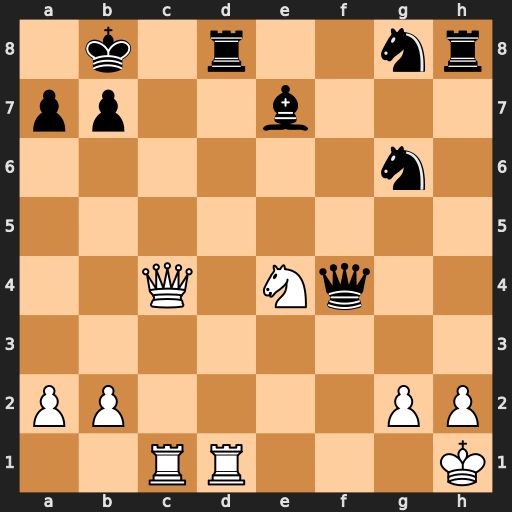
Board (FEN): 1k1r2nr/pp2b3/6n1/8/2Q1Nq2/8/PP4PP/2RR3K
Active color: w
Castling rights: -
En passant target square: -
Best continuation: Rxd8+ Bxd8 Qc8#